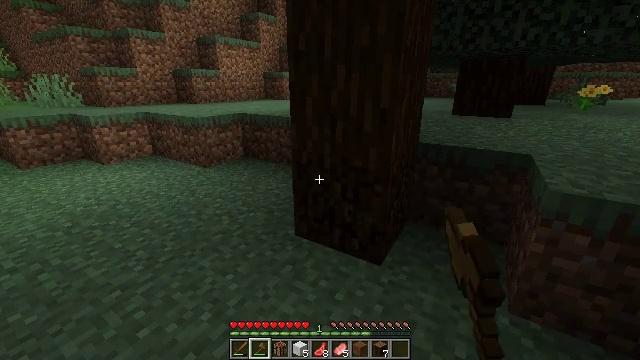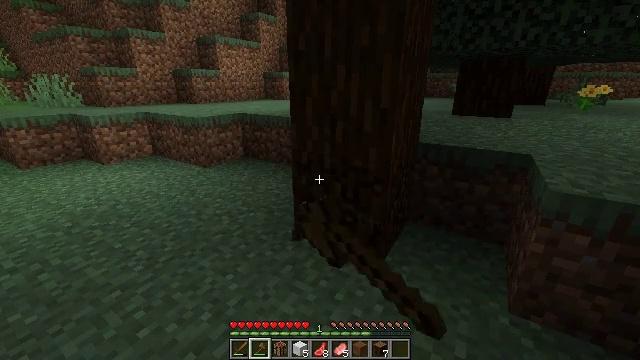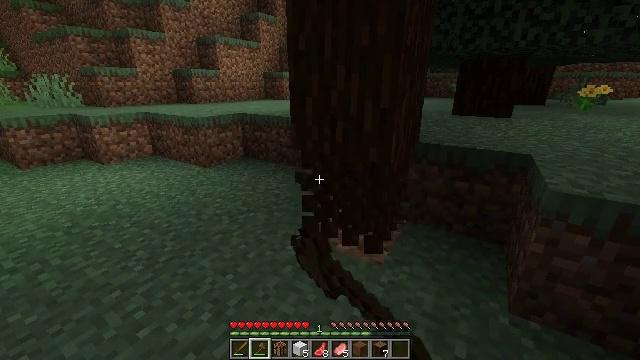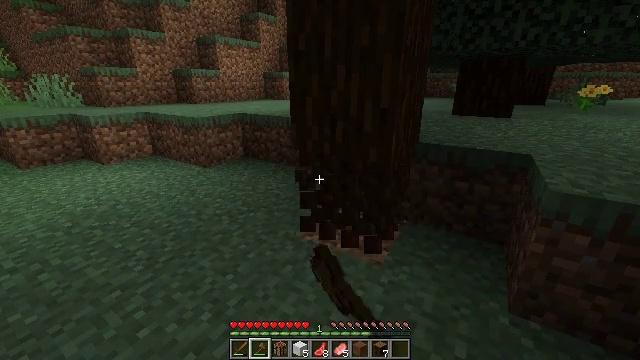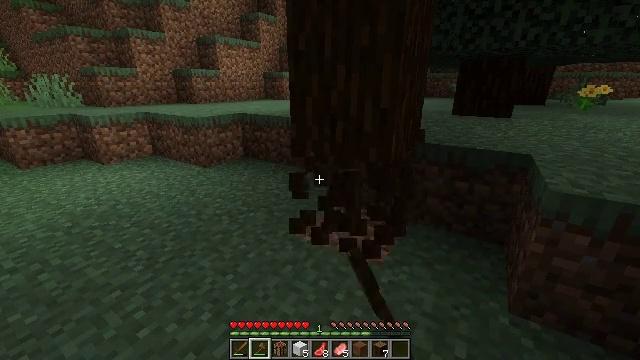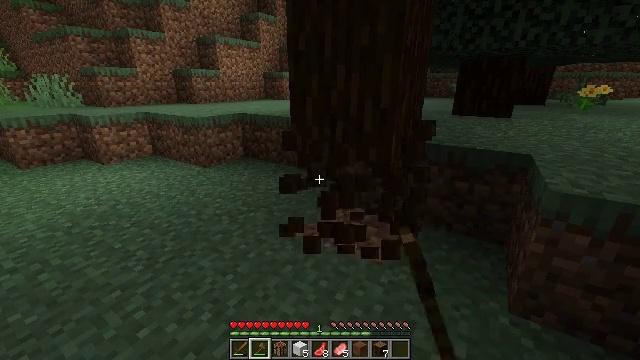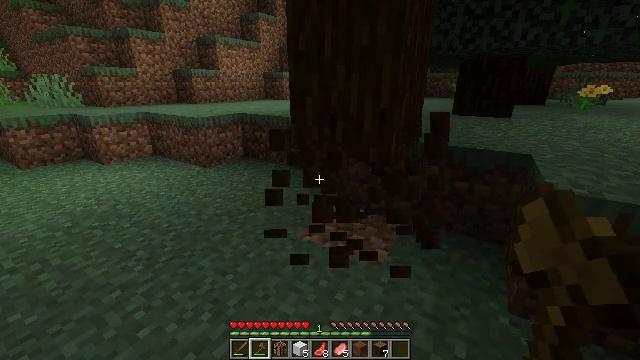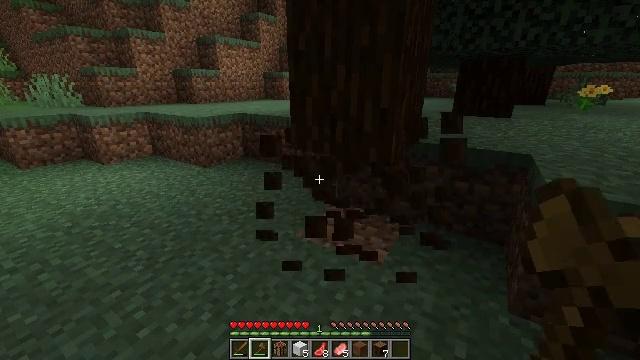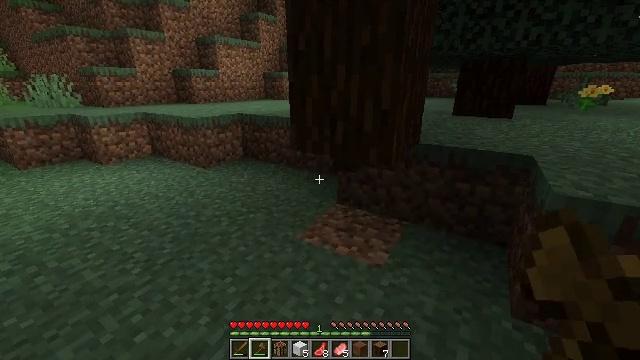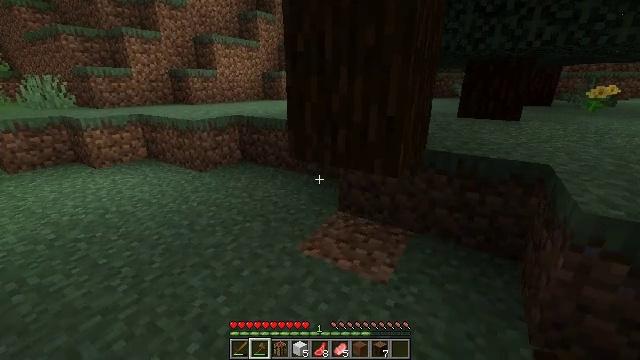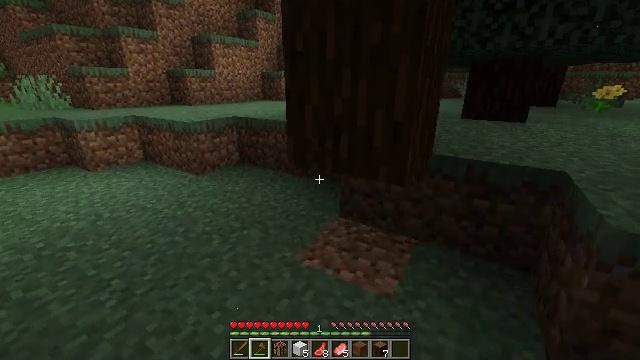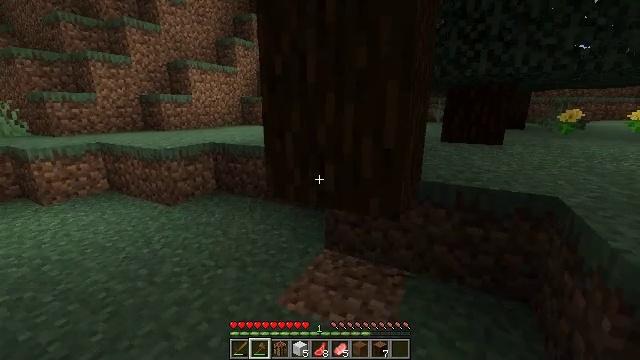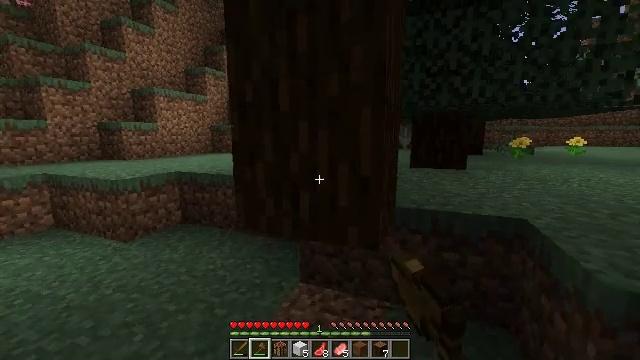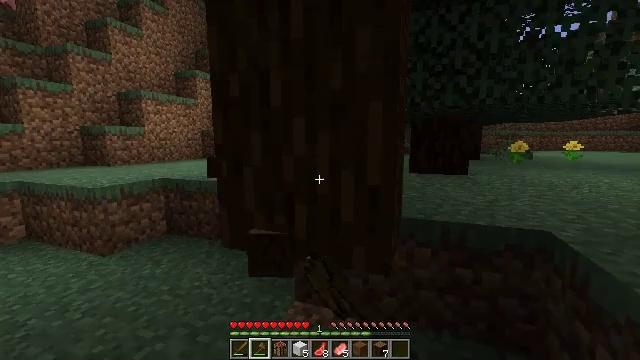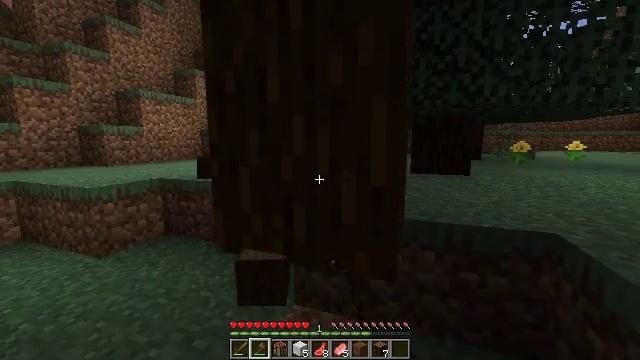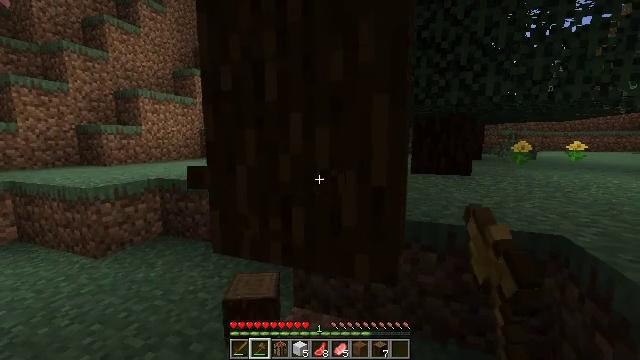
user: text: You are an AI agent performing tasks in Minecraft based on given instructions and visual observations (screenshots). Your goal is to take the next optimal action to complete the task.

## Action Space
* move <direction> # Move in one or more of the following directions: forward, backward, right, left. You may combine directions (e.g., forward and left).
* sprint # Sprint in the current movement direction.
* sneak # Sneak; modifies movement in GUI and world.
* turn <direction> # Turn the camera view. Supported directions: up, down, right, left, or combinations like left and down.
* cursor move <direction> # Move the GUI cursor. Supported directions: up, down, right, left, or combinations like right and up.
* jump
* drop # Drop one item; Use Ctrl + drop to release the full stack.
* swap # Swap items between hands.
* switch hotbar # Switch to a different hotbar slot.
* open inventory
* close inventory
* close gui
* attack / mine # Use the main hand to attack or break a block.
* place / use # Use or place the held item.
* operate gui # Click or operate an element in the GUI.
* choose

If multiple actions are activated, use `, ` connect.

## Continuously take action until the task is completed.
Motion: motion action
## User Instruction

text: Break the spruce log from the tree.
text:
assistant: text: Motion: attack / mine
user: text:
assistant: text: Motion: attack / mine
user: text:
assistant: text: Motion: attack / mine
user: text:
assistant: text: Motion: attack / mine
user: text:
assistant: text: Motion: attack / mine
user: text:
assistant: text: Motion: attack / mine
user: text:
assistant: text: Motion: attack / mine
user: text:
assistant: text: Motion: move forward, attack / mine
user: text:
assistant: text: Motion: move forward, attack / mine
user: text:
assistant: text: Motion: move forward, attack / mine
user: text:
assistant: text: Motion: move forward, turn right and up, attack / mine
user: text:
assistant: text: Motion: move forward, turn right and up
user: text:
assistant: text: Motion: turn right and up
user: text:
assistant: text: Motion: attack / mine
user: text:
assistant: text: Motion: attack / mine
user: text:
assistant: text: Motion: attack / mine
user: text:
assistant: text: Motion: attack / mine
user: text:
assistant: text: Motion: attack / mine
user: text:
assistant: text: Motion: attack / mine
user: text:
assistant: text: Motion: attack / mine
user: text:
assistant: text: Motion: attack / mine
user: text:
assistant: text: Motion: attack / mine
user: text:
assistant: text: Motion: attack / mine
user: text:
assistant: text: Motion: attack / mine
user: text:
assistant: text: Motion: attack / mine
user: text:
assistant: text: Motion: attack / mine
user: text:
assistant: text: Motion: attack / mine
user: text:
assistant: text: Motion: attack / mine
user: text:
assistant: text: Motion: attack / mine
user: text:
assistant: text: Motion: attack / mine